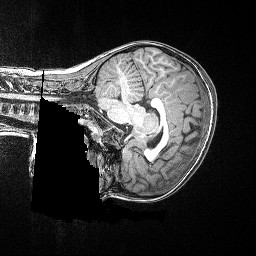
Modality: T1w
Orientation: sagittal
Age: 66
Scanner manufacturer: siemens
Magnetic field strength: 3 T
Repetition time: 2.5 s
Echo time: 0.00347 s